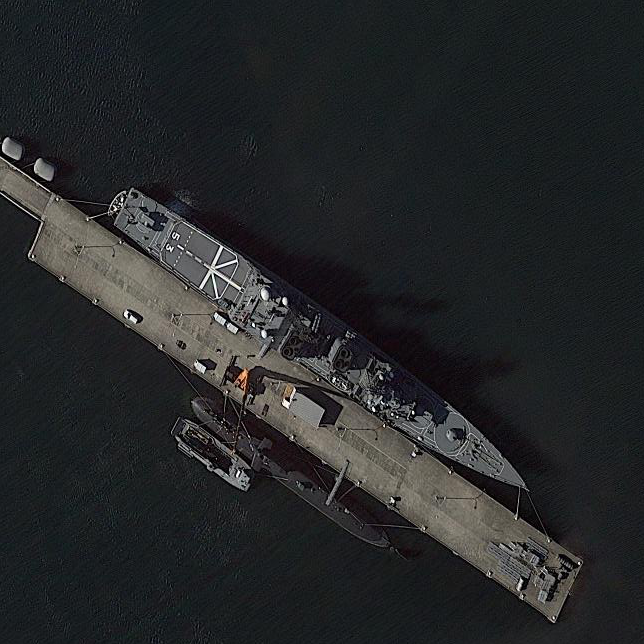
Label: Asagiri-class_destroyer